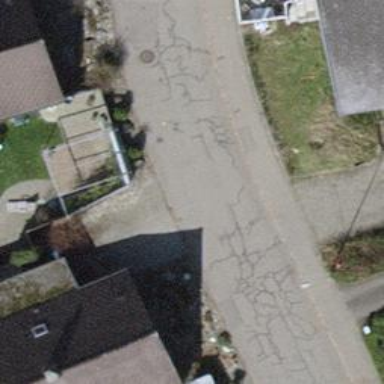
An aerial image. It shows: Residential road with asphalt surface and sidewalk on the left.